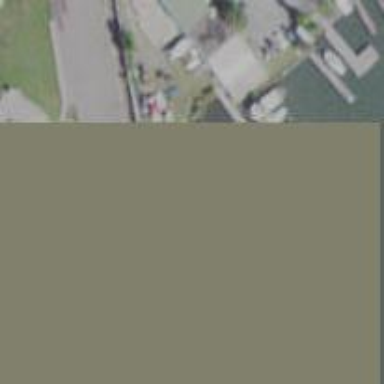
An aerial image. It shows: Marina on leisure land.